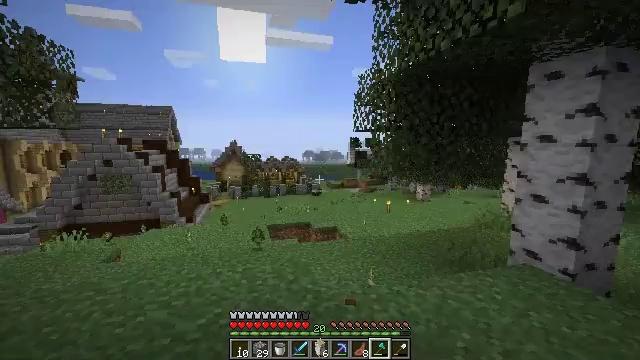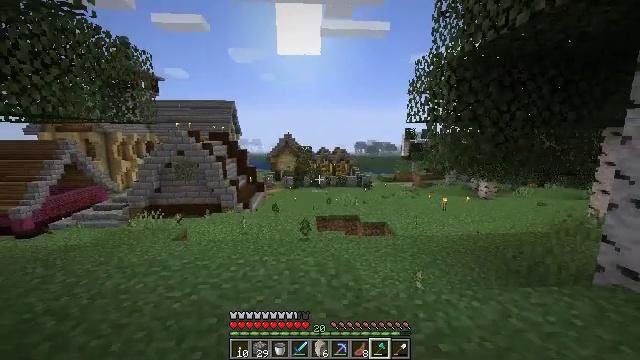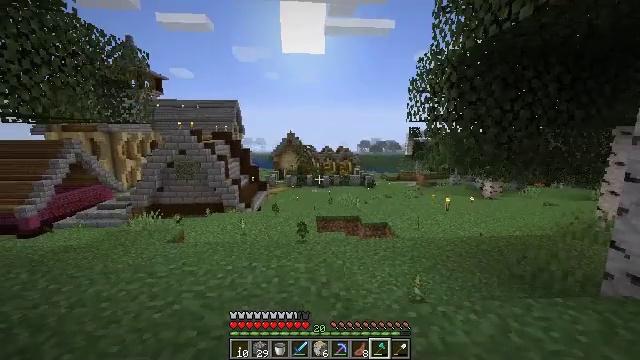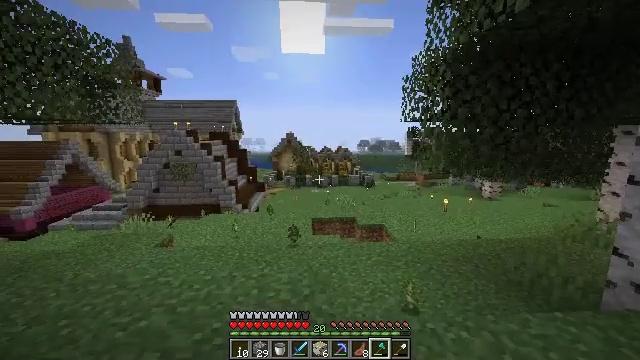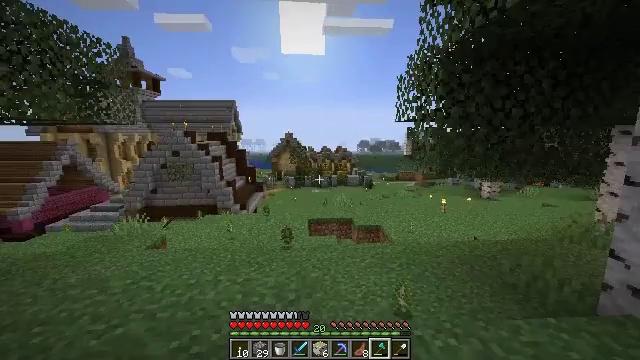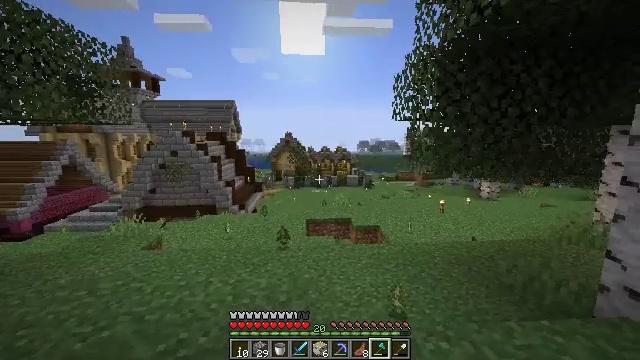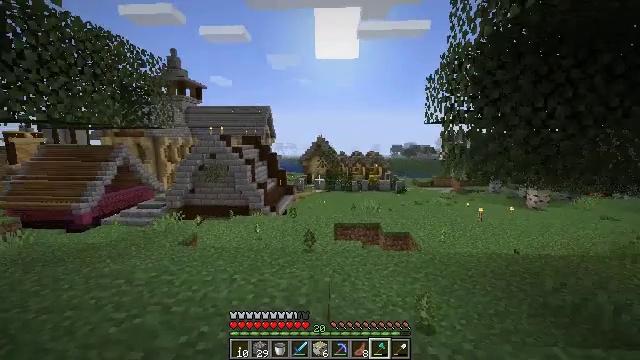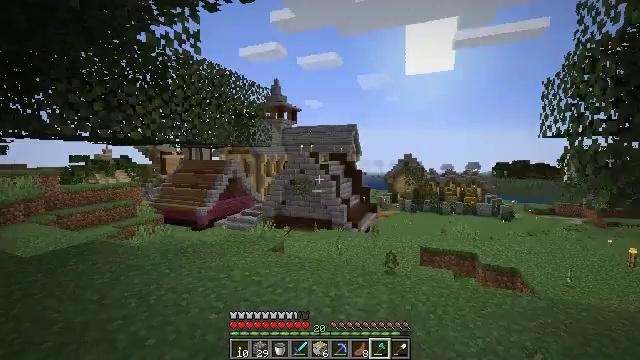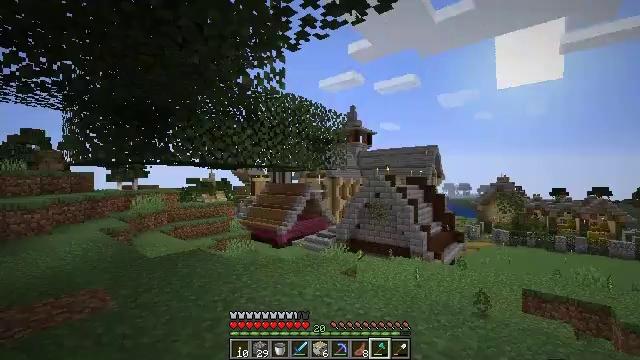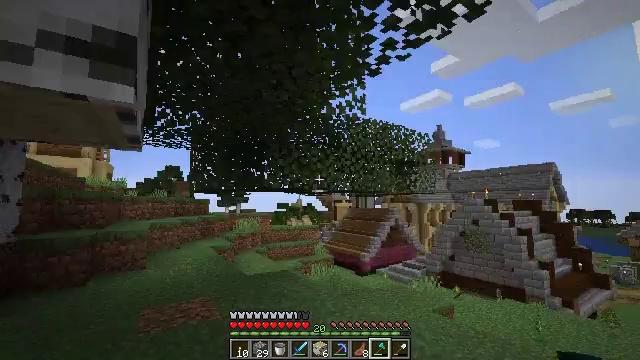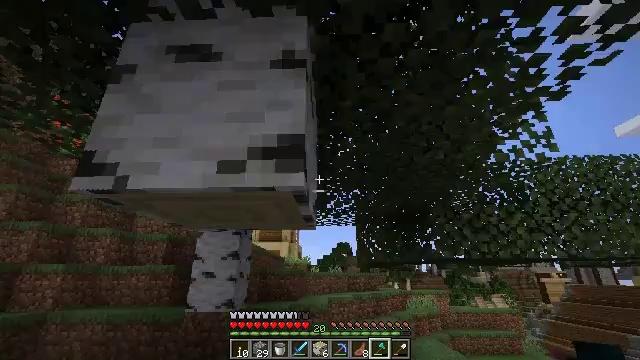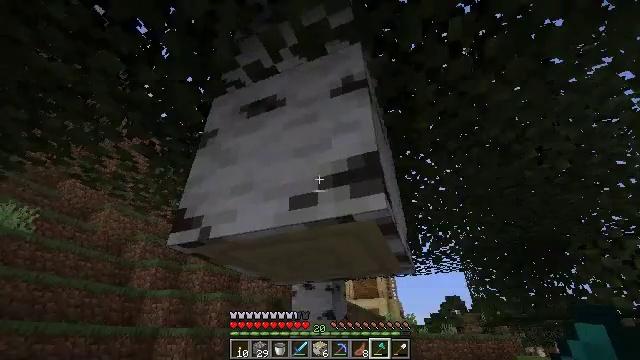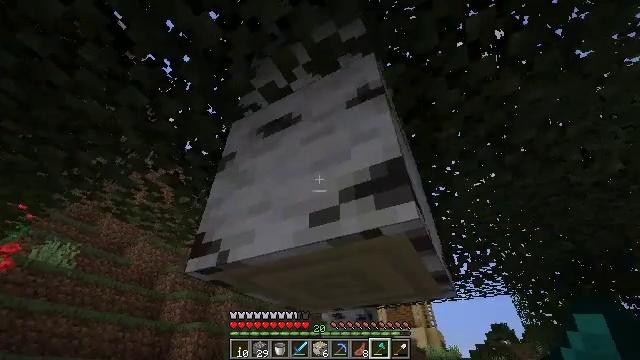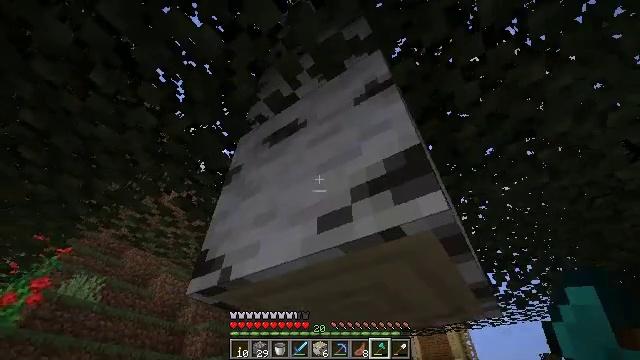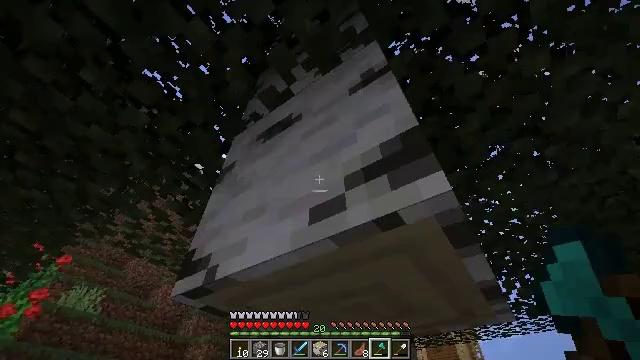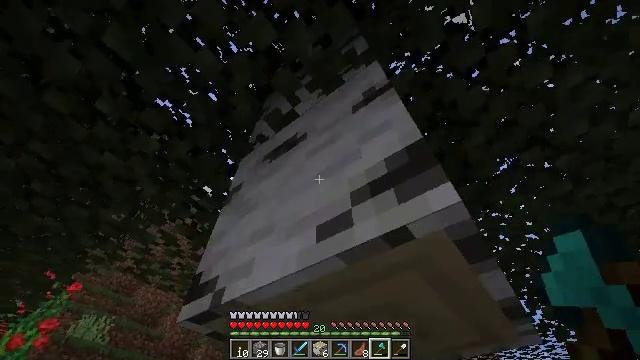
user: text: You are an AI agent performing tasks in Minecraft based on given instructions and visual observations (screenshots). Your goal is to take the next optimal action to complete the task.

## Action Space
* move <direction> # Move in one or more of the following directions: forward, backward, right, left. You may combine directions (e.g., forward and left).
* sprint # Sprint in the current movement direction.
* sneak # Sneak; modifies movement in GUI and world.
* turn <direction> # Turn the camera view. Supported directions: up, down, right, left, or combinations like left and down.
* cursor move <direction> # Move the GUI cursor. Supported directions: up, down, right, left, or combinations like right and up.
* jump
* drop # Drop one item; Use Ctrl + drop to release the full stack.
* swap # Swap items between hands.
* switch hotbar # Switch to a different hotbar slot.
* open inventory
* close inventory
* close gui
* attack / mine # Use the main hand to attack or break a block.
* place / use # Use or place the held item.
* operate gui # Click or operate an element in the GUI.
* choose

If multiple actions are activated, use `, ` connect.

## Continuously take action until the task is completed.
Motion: motion action
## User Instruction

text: Break the birch log in the forest.
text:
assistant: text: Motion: move forward and move right, turn left and down
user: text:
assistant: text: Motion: move forward and move right
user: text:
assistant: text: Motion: move forward and move right
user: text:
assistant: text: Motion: move right
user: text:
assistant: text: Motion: no_op
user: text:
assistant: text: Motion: turn left
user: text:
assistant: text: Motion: turn left and up
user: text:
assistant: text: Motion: turn left and up
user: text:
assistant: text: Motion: move forward, turn left and up
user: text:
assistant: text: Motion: move forward, turn left and up
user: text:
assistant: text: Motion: move forward, turn left and up
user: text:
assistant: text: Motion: move forward, turn left and up
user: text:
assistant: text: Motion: turn left and up
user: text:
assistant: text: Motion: turn left and up
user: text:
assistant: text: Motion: turn left and up
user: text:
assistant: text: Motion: turn up
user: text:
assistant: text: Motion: turn left and up
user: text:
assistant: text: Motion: attack / mine
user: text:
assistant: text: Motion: attack / mine
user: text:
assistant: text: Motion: attack / mine
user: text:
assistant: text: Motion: move forward, attack / mine
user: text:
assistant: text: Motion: move forward, attack / mine
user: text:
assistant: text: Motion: move forward, attack / mine
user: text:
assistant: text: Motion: move forward, attack / mine
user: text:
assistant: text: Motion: attack / mine
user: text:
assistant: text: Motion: attack / mine
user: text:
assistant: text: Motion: turn up, attack / mine
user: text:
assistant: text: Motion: turn up, attack / mine
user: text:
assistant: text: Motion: turn up, attack / mine
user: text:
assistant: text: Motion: attack / mine